Question: I asked <URL> in which I explained that I'm trying to get weekly point allocations from members of staff - including those that have allocated zero.
I have two tables:
(140 rows) 'ID', 'Firstname', 'Surname', 'Position', 'Faculty', 'Subject', 'Hours', 'Allocation'
(140,000 rows) 'Transaction_ID', 'Datetime', 'Giver_ID', 'Recipient_ID', 'Points', 'Category_ID', 'Reason'
The SQL statement I've been trying is this:
'''
SELECT
CONCAT(s.Firstname, " ", s.Surname) AS 'Staff Name',
COALESCE(SUM(t.Points), 0) AS 'Points Allocated'
FROM staff s
LEFT JOIN transactions t ON t.Giver_ID = s.ID and t.Datetime >='2012-10-08'
GROUP BY s.ID
ORDER BY 'Points Allocated' ASC
'''
The query works as intended but .
The only 'index' I have on either table is their Primary Keys.
The result of a 'EXPLAIN' on this query states:

Sadly, I have no idea what that means! How can I go about optimising my query or tables to improve the run-time of this query?
Thanks in advance,
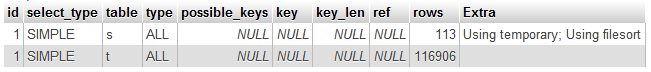
Answer: Have you tried simply adding an index key on the transaction.Giver_Id and also transaction.dateTime